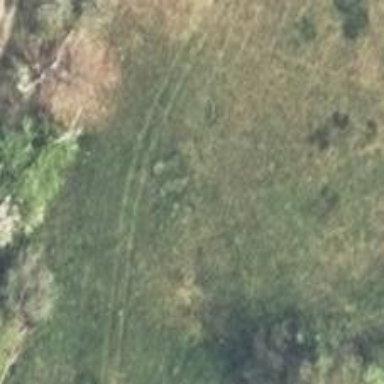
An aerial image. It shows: Grassy track with grade5 tracktype.